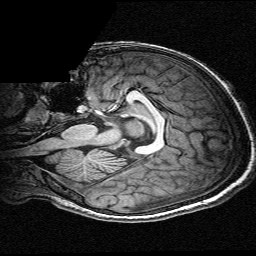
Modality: T1w
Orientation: sagittal
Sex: female
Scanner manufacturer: siemens
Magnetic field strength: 3 T
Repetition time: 2.3 s
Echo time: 0.00336 s